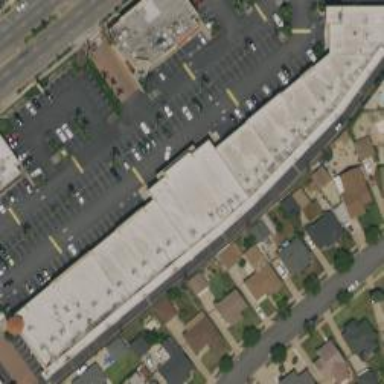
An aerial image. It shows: Retail building.